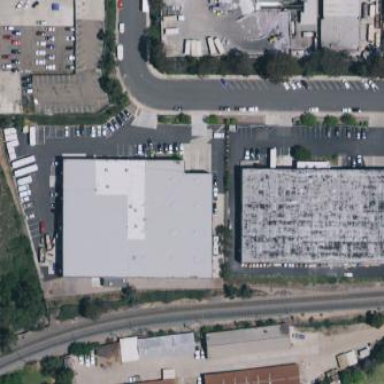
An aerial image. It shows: Industrial building.